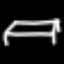
Label: bed